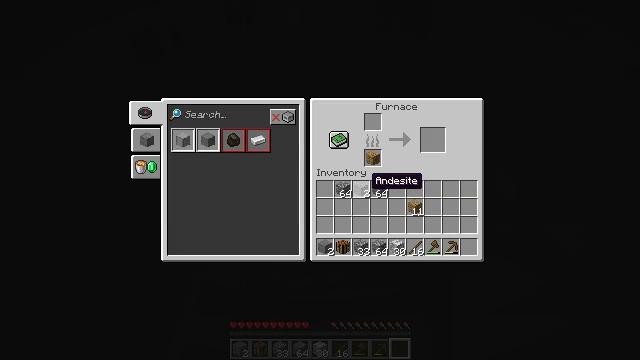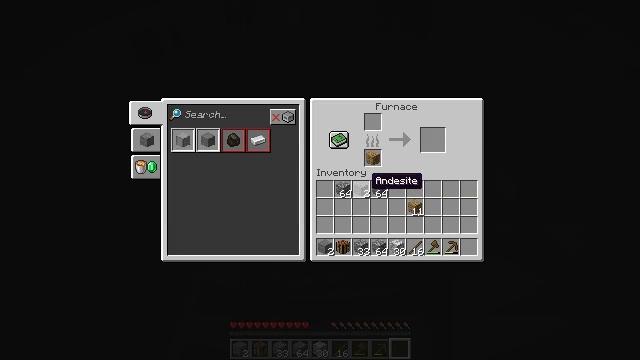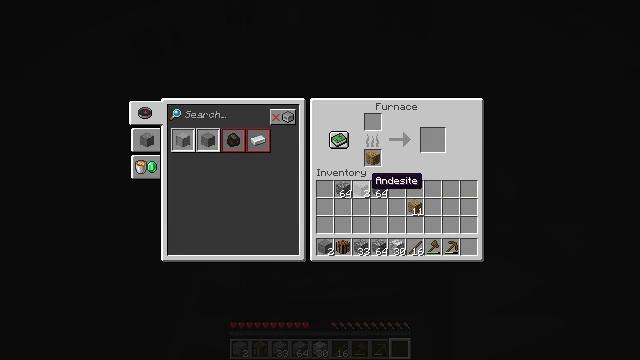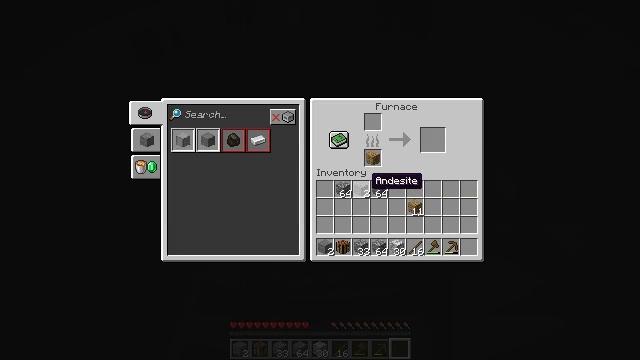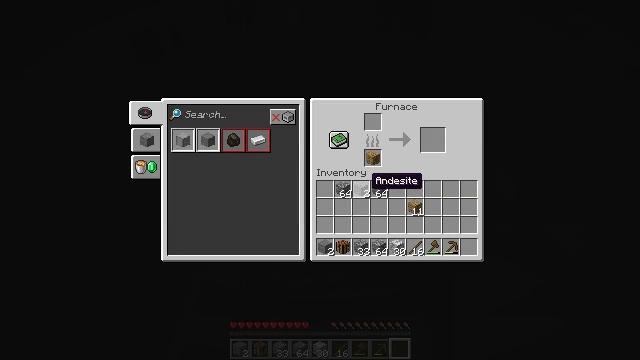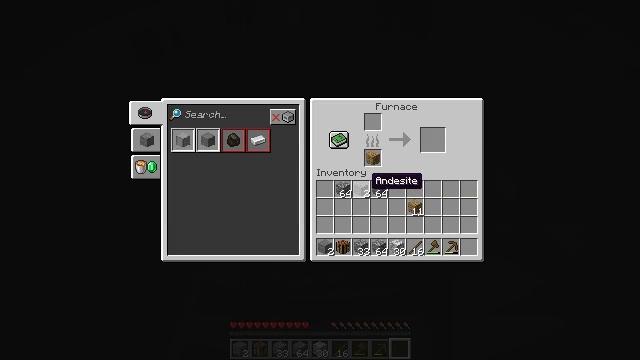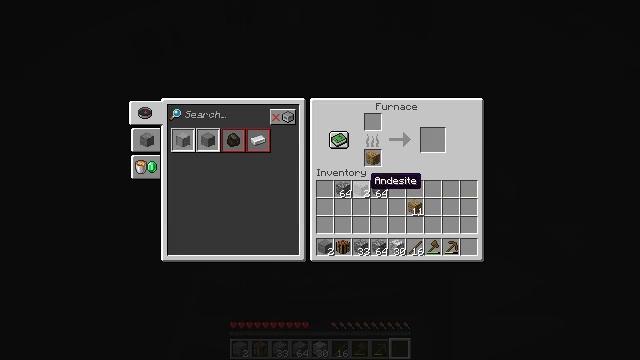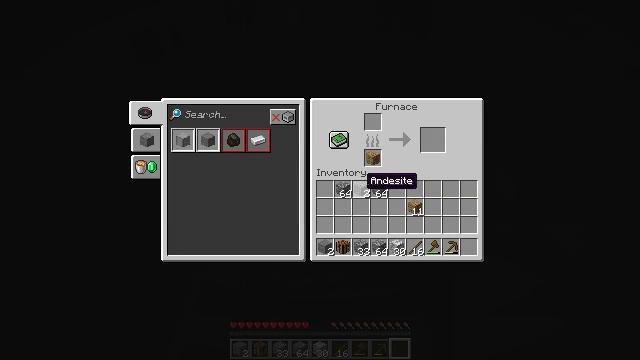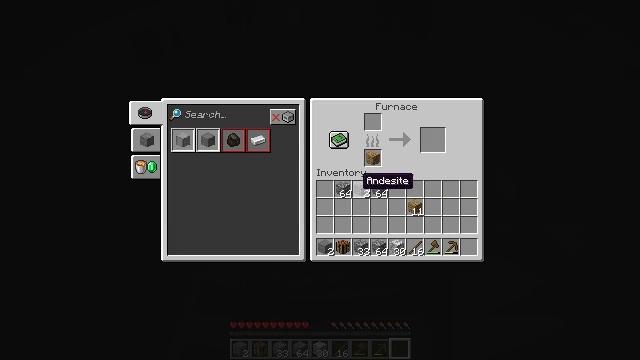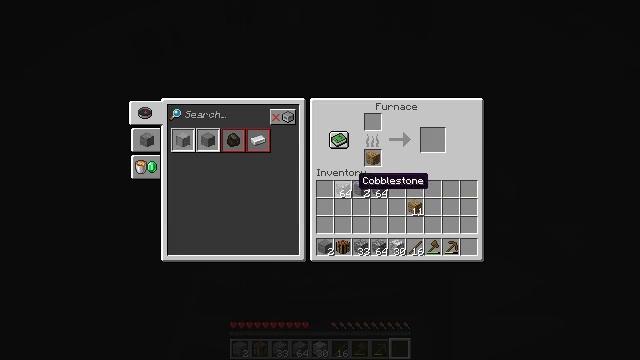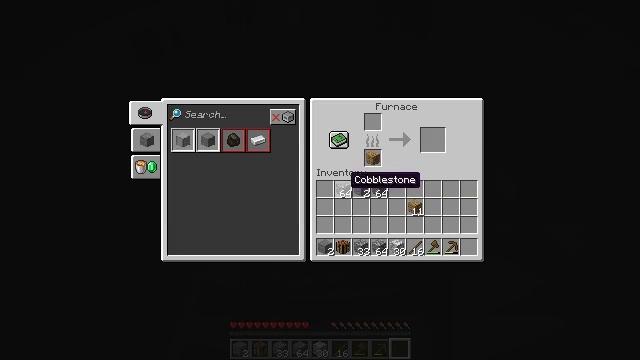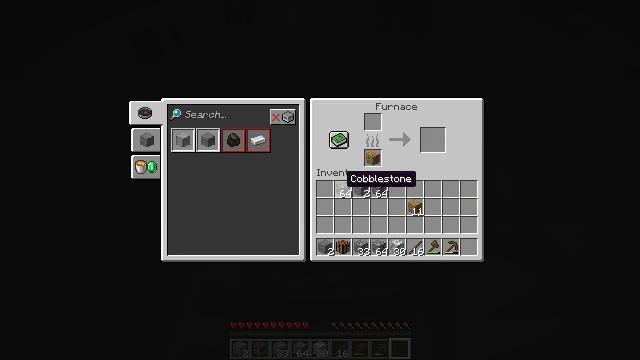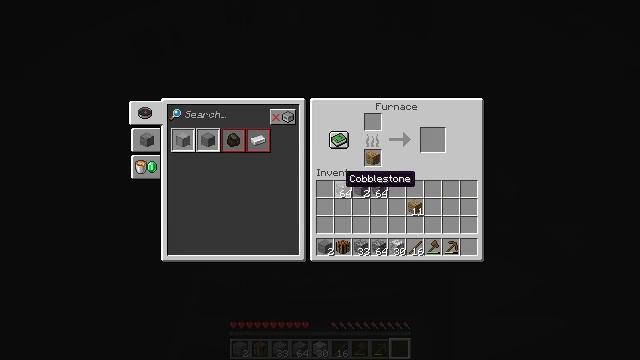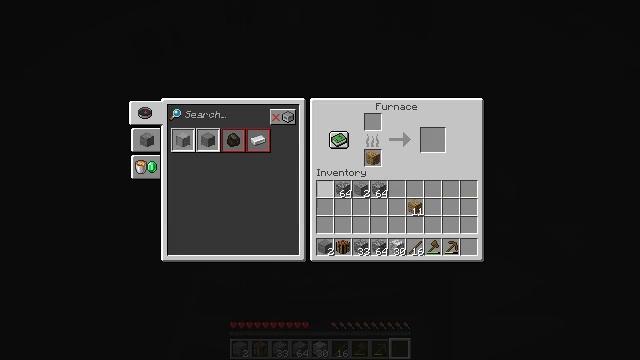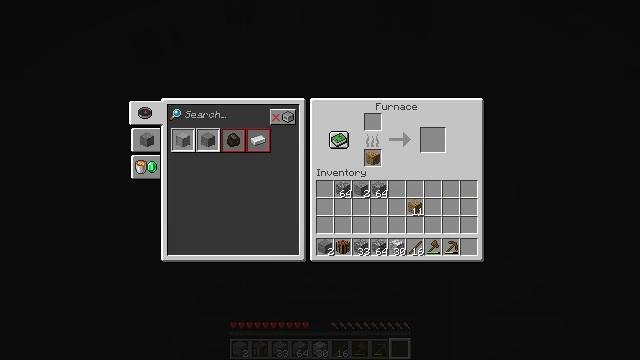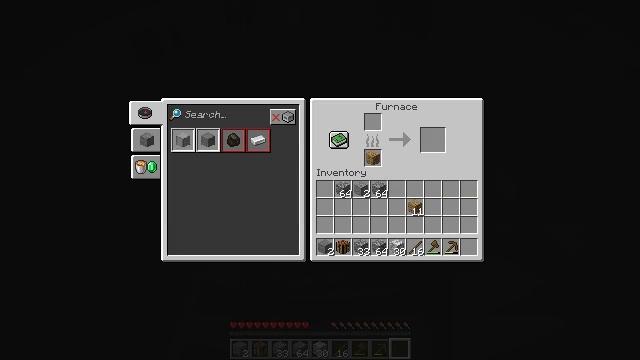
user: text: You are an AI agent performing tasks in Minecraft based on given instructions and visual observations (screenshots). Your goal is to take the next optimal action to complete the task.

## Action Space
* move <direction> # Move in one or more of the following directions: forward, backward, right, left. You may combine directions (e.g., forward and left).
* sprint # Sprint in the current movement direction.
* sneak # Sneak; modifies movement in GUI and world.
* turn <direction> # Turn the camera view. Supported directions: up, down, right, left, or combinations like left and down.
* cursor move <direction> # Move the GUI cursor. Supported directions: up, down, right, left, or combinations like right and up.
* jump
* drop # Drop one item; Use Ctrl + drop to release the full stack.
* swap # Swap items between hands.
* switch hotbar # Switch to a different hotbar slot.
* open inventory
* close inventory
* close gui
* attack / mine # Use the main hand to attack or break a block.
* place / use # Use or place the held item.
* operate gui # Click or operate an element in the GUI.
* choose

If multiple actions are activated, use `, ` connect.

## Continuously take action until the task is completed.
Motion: motion action
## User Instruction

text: Break the furnace to move it.
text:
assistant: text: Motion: no_op
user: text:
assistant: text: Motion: no_op
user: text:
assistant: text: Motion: no_op
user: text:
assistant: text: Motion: no_op
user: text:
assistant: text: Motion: no_op
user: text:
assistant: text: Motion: no_op
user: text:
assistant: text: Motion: no_op
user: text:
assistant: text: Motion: no_op
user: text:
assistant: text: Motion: no_op
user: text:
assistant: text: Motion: no_op
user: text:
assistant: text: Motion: no_op
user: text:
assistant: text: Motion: cursor move left
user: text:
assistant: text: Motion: no_op
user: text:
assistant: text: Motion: no_op
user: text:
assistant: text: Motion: no_op
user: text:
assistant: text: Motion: cursor move left and up
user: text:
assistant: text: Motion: cursor move left and up
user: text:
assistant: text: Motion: cursor move left and up
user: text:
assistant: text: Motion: cursor move left
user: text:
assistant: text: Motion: cursor move left
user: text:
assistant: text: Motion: no_op
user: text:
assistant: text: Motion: no_op
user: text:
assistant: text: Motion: no_op
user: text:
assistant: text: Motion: no_op
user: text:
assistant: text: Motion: cursor move left
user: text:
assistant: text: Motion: no_op
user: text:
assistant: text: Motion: no_op
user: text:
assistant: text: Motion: no_op
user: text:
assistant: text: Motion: no_op
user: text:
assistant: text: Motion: no_op